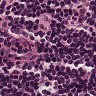
Metastatic tissue present: no